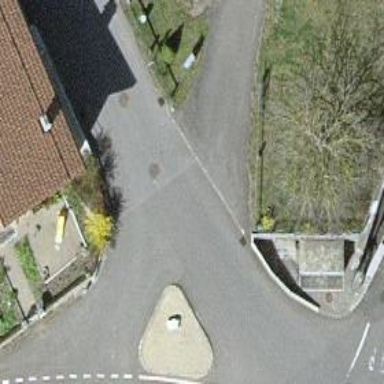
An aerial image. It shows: Paved driveway in residential area.